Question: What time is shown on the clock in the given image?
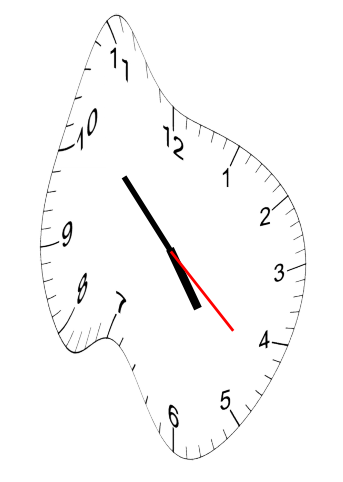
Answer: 04:52:22